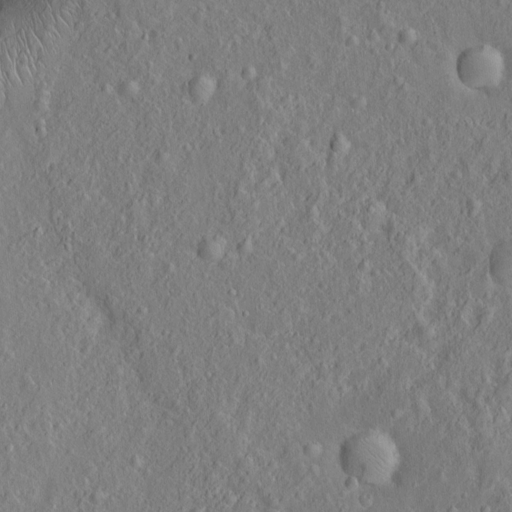
Classes present: Background, Cone